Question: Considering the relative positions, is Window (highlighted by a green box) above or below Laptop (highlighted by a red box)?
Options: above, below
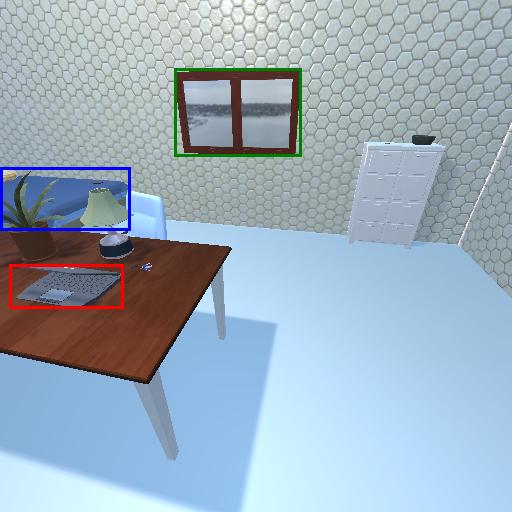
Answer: above